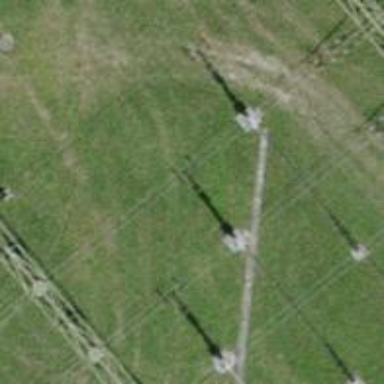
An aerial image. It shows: Switch used for power control.